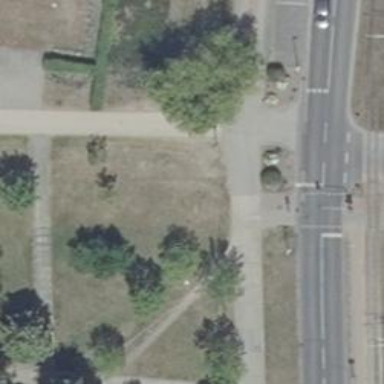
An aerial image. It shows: Pedestrian road.